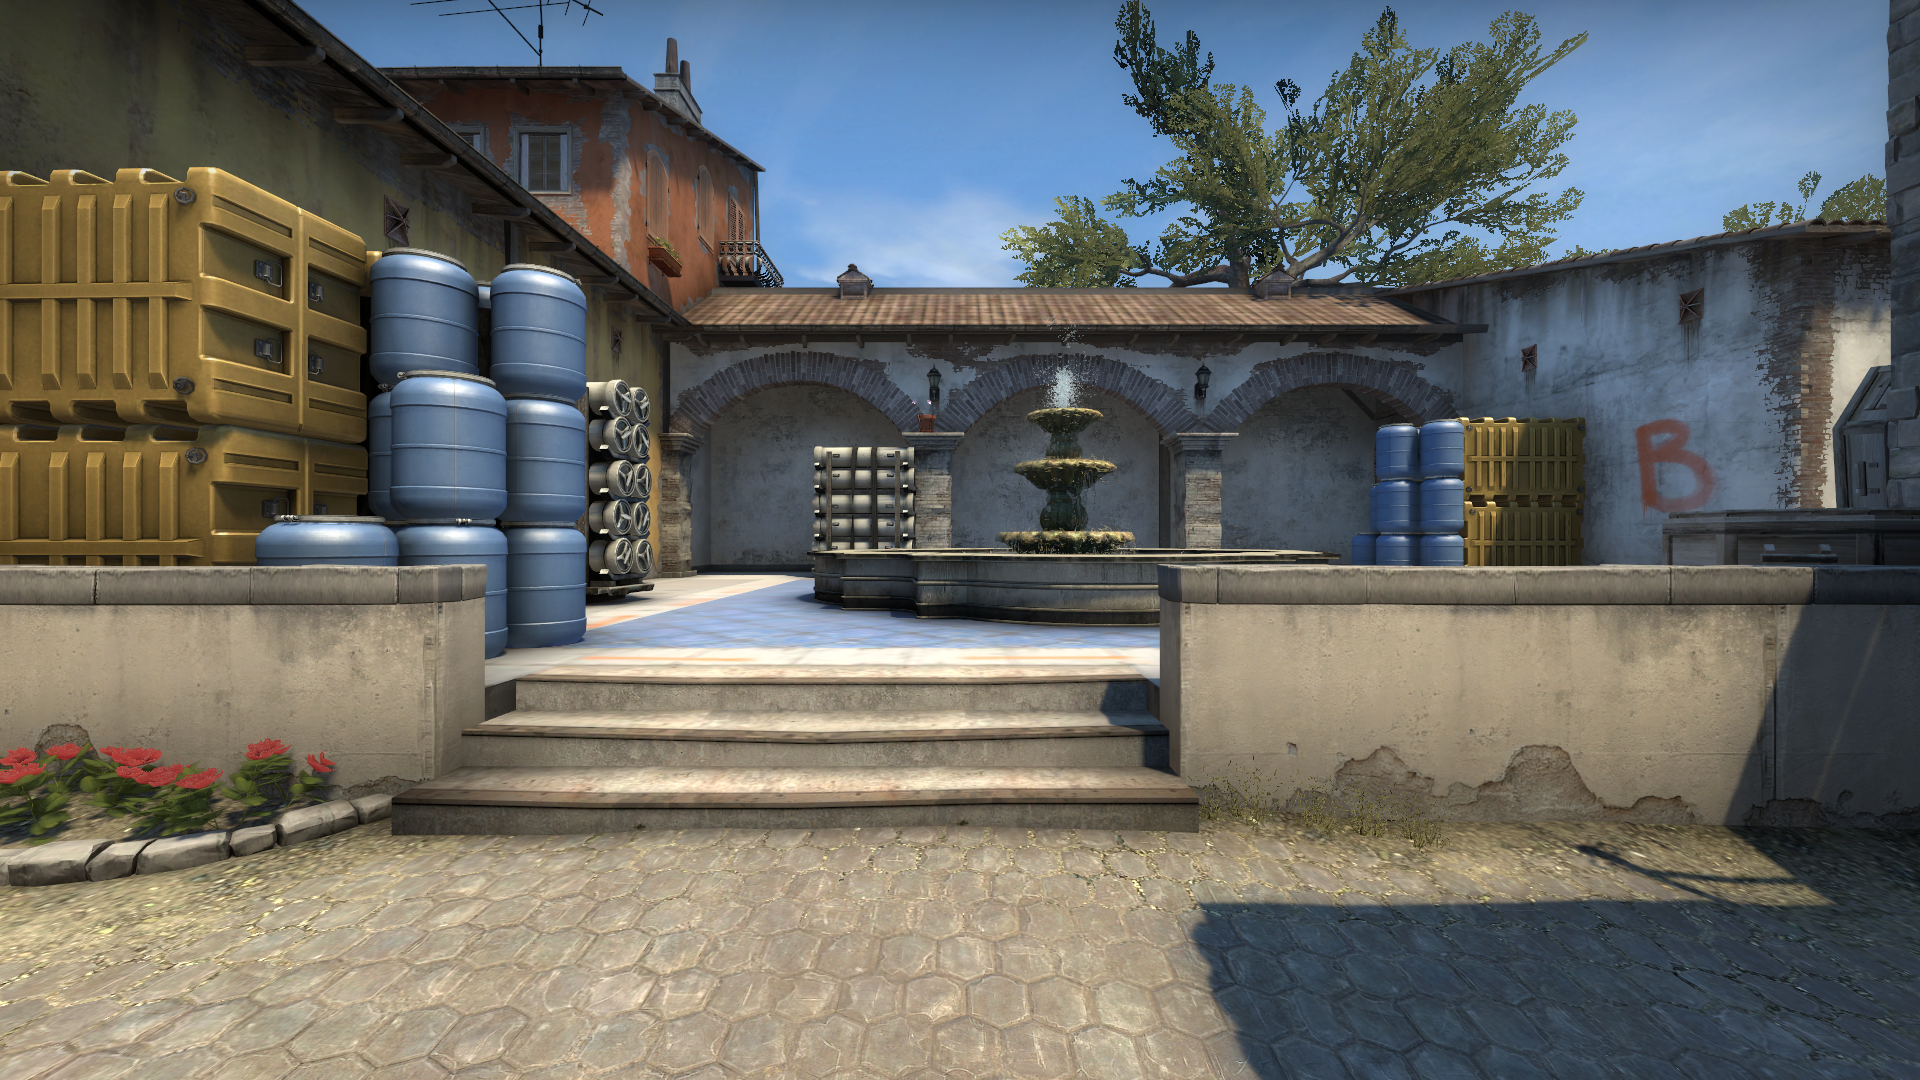
Map: de_inferno